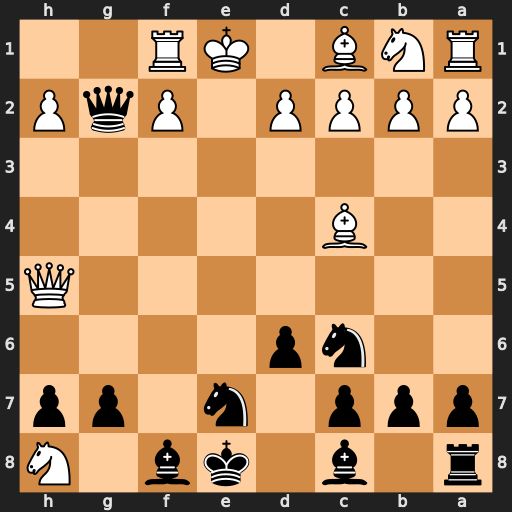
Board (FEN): r1b1kb1N/ppp1n1pp/2np4/7Q/2B5/8/PPPP1PqP/RNB1KR2
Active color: b
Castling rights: Qq
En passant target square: -
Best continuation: g6